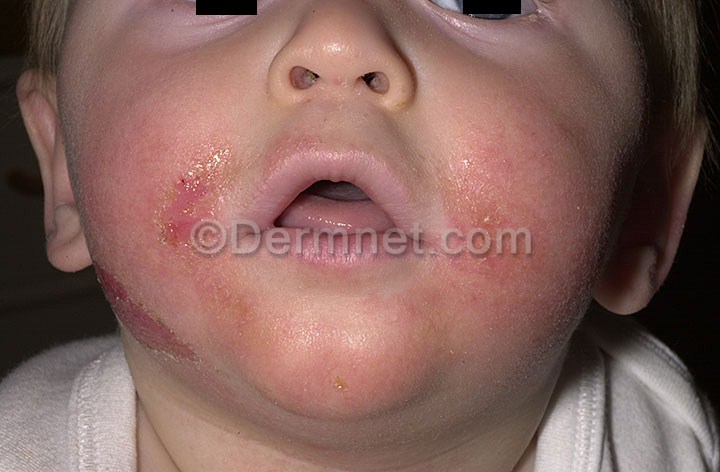
Disease: Atopic Dermatitis Photos